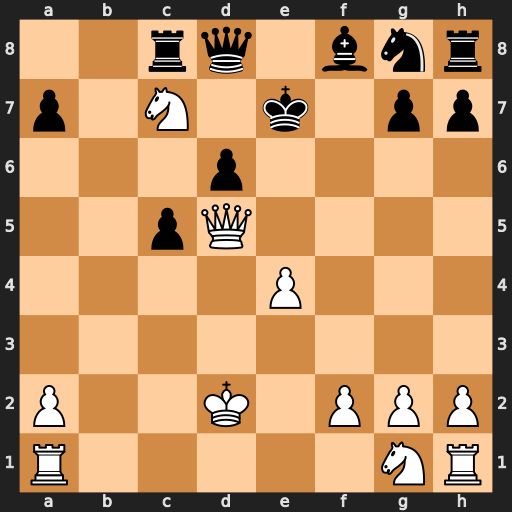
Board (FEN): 2rq1bnr/p1N1k1pp/3p4/2pQ4/4P3/8/P2K1PPP/R5NR
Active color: w
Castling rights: -
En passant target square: -
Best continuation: Qe6#